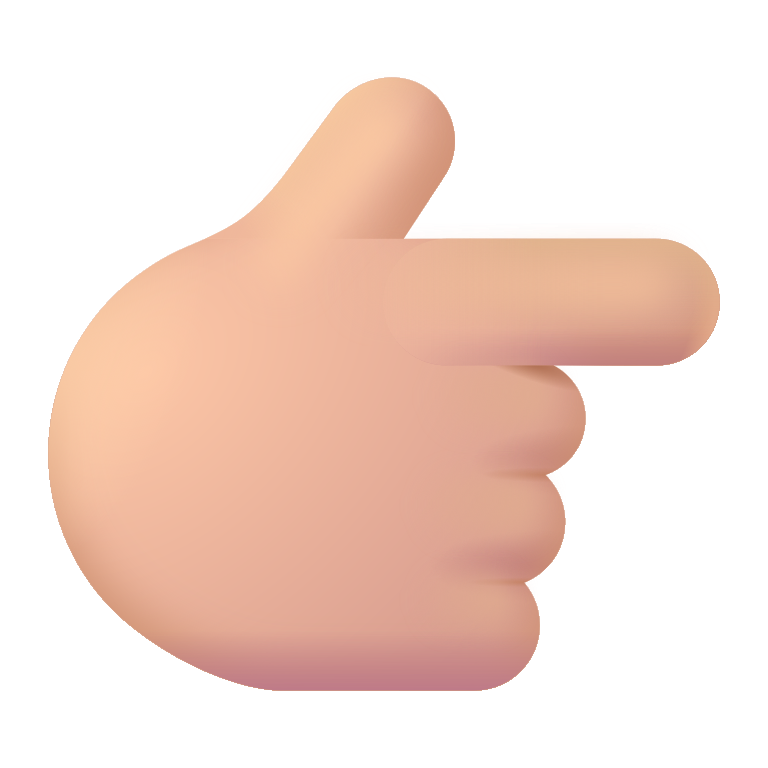
backhand index pointing right color  light